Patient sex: M
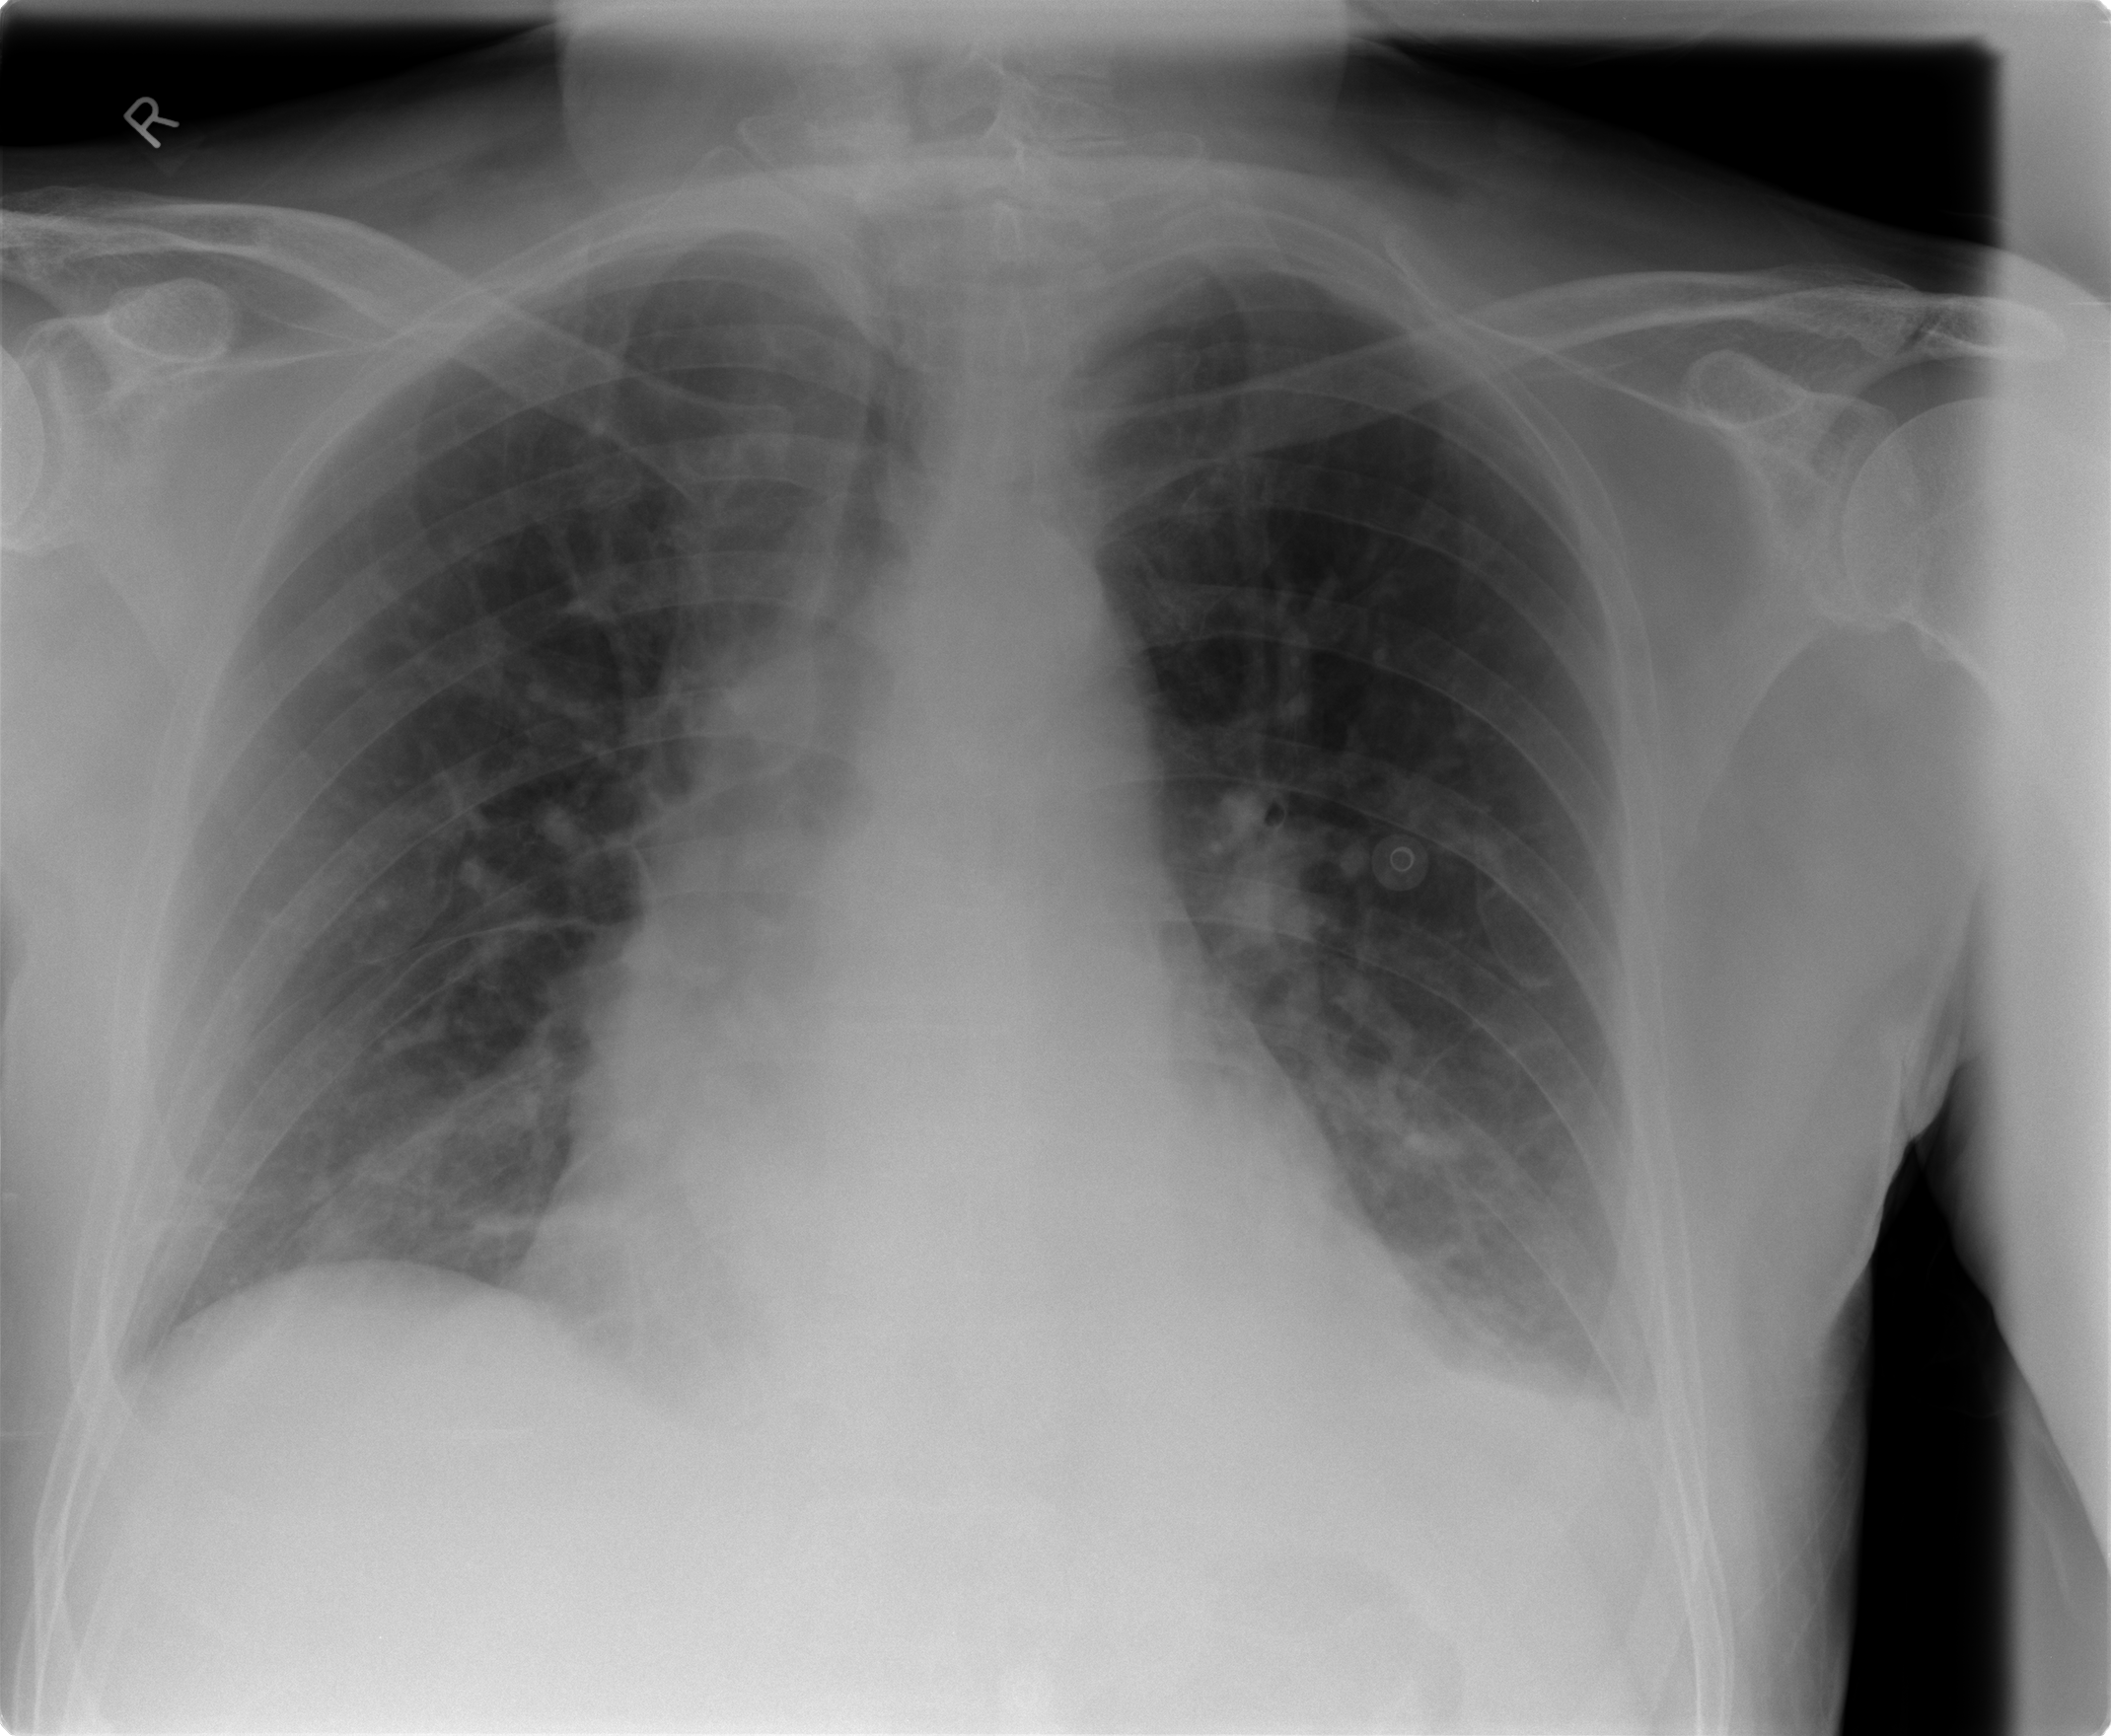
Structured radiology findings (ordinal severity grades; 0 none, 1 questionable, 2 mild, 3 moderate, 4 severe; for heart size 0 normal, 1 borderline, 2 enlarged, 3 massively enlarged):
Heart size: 0
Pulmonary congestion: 2
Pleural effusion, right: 0
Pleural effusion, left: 1
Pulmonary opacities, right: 0
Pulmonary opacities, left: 0
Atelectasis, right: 0
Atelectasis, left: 1